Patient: sex F, age 73
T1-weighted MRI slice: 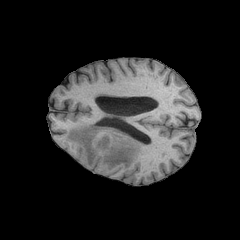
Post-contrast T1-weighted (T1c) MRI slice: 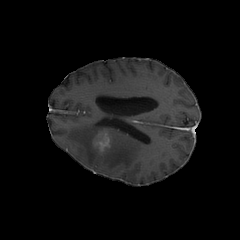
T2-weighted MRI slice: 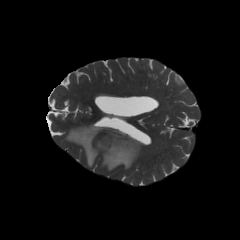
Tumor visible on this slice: yes
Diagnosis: Glioblastoma, IDH-wildtype
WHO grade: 4